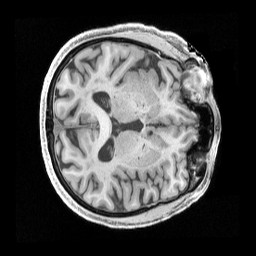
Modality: T1w
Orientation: axial
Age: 77
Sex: male
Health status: healthy
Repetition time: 2.4 s
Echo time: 0.00222 s